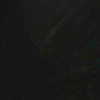
Label: space